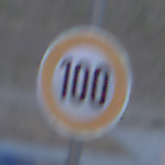
Verkehrszeichen: Geschwindigkeit100
Umgebung: Outdoor, Urban
Tageszeit: SunriseSunset
Wetter: Clear
Licht: Natural
Jahreszeit: NotSpecified
Kontrast: LowContrast